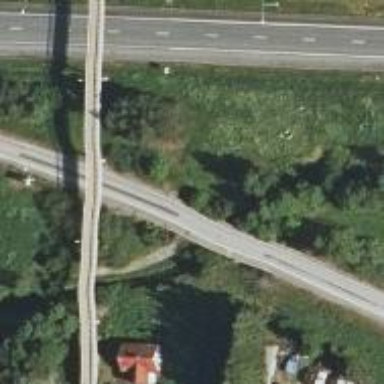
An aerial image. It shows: Primary link highway bridge with asphalt surface.